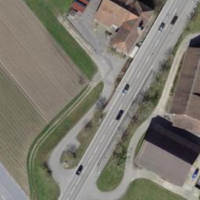
EUNIS habitat code: 52
Species observed at this site:
Cornus sanguinea